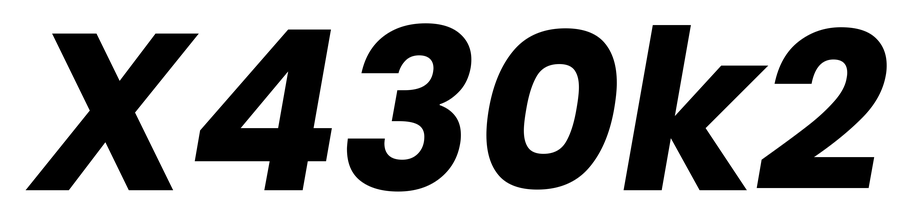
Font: Poppins-BoldItalic